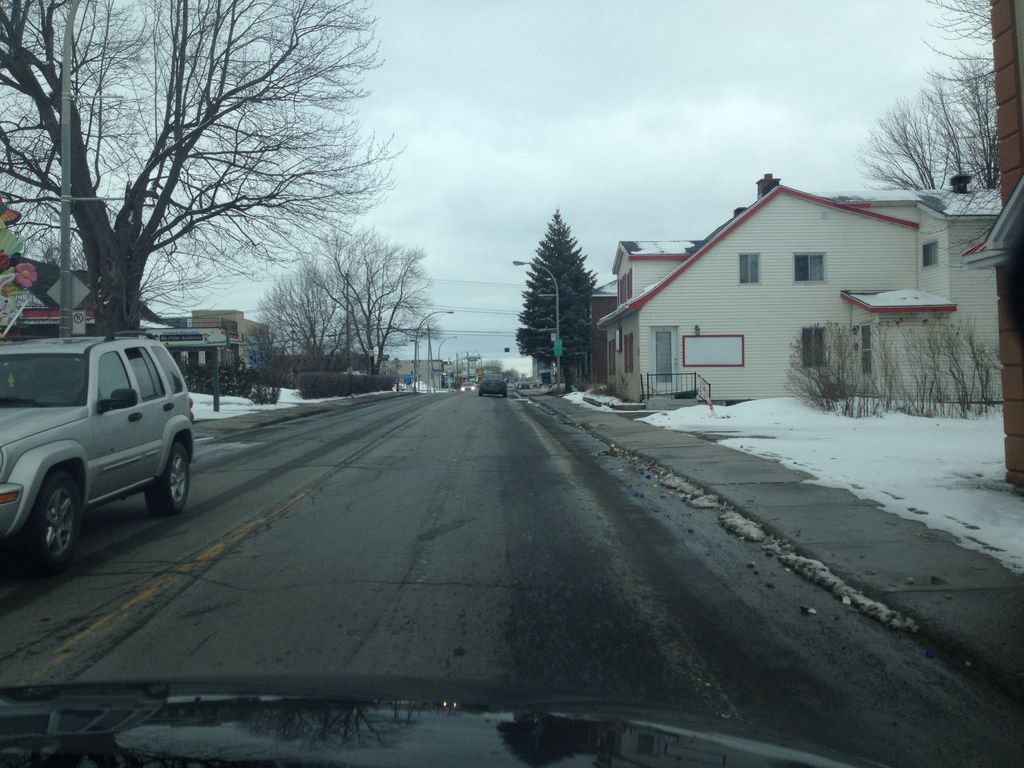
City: montreal